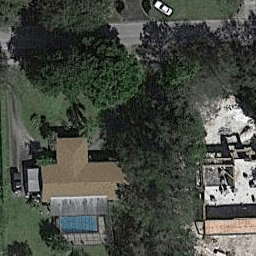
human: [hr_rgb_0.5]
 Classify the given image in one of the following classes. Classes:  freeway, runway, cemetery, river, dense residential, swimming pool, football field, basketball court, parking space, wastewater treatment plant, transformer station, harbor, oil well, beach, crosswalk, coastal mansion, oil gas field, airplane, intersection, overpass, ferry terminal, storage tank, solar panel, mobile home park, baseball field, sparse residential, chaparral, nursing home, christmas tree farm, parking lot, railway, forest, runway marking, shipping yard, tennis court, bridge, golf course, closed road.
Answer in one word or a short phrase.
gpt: sparse residential